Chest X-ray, PA view. Patient: 34 years old, sex F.
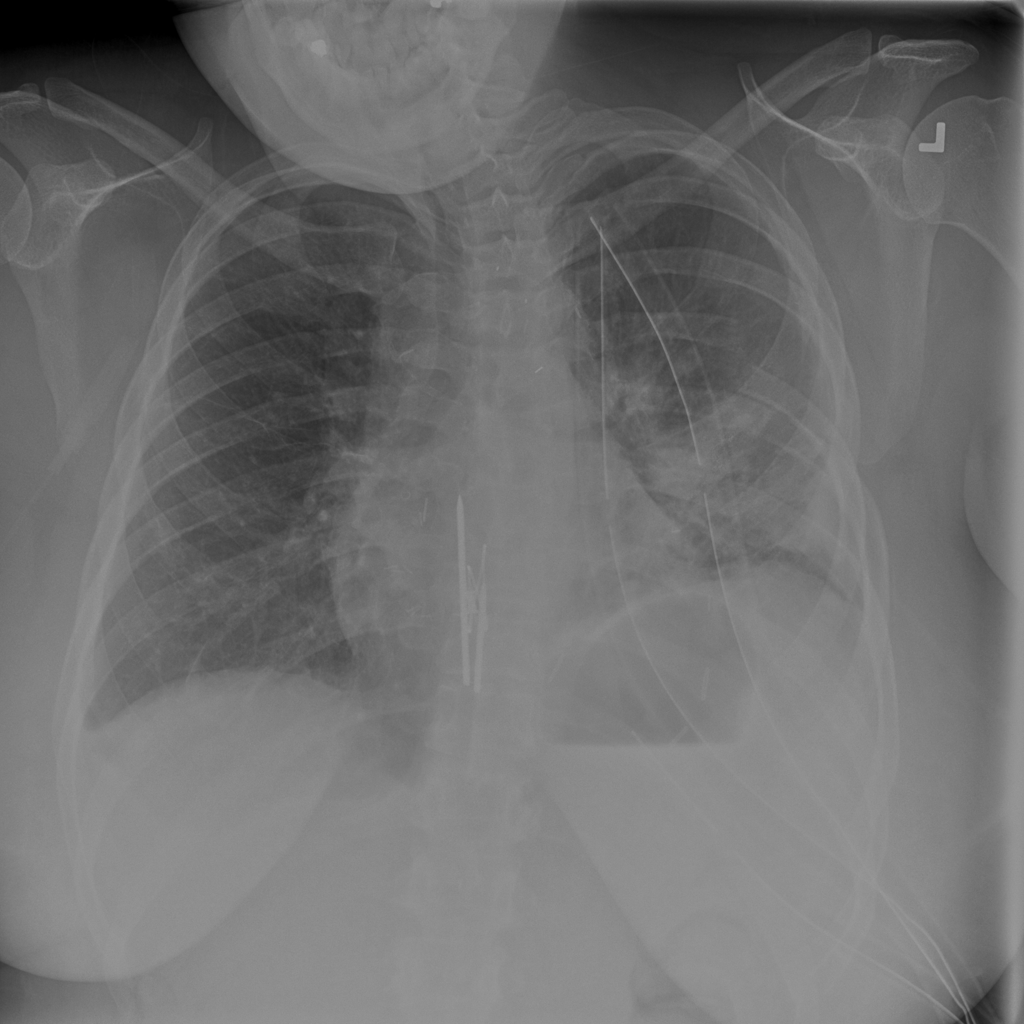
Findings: No Finding